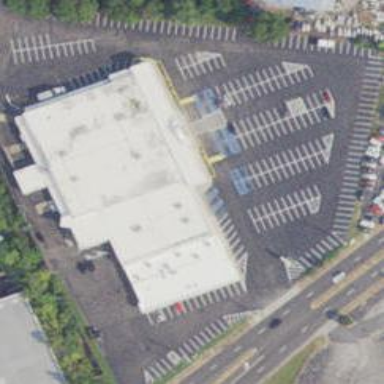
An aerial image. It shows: Parking area with asphalt surface.